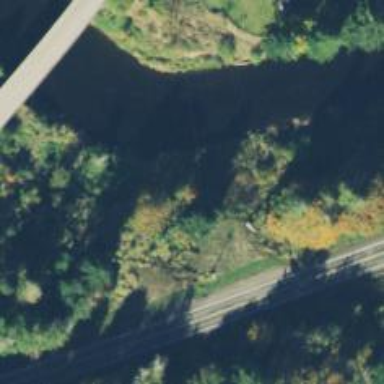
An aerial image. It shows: Abandoned road.